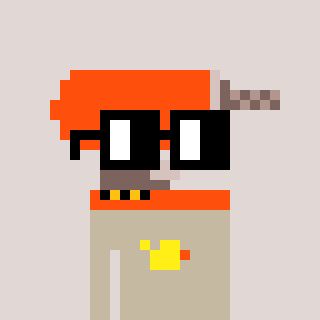
a pixel art character with square black glasses, a drill-shaped head and a bege-colored body on a warm background